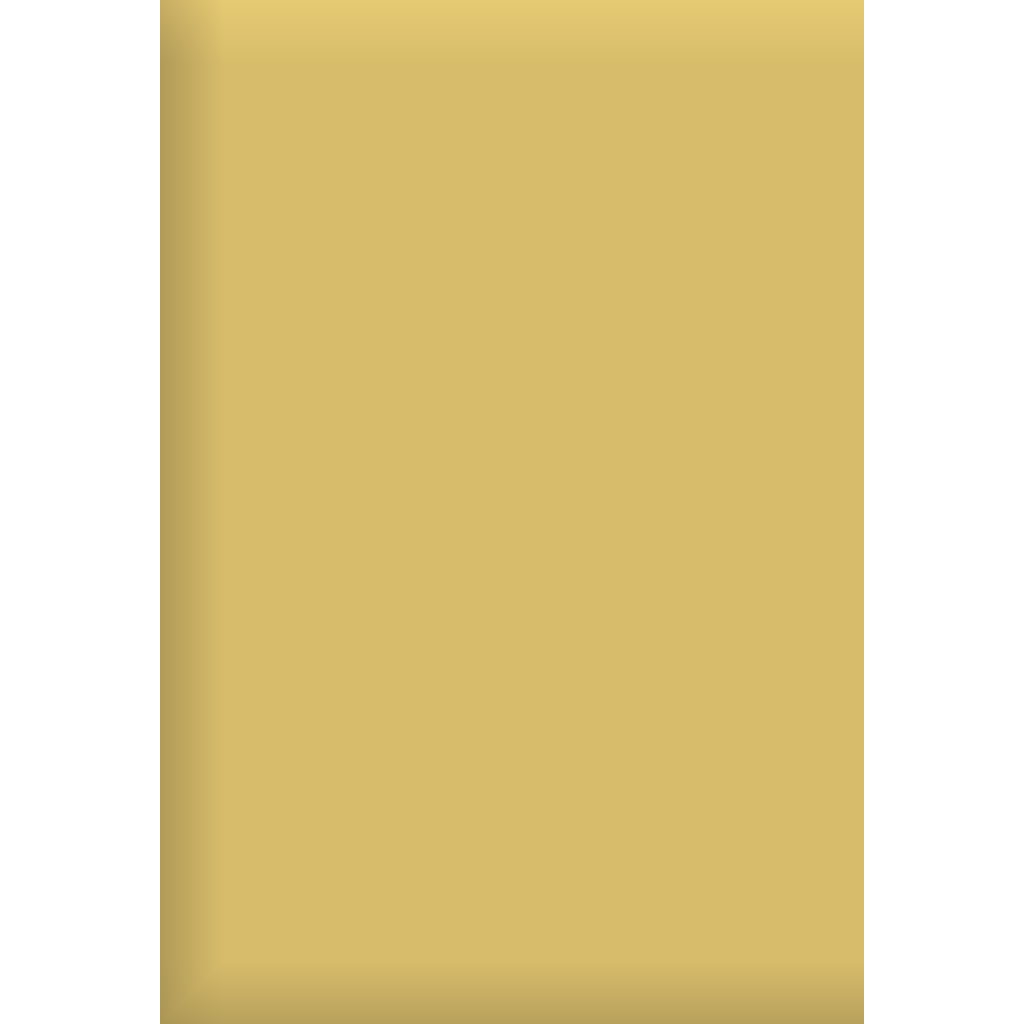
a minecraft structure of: Redstone Dice bad low quality